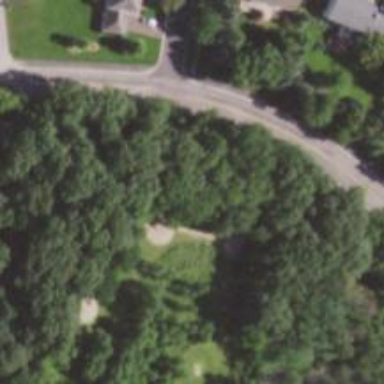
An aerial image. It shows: The starting point of disc golf course.